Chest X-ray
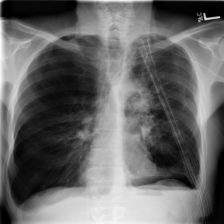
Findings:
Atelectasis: negative
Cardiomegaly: negative
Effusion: negative
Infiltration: negative
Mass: positive
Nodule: negative
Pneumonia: negative
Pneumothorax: negative
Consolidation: negative
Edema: negative
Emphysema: negative
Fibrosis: negative
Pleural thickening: negative
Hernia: negative